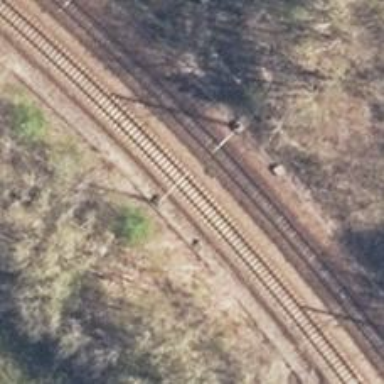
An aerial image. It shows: Rail yard with electrified contact lines for the trains.